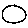
Label: moon